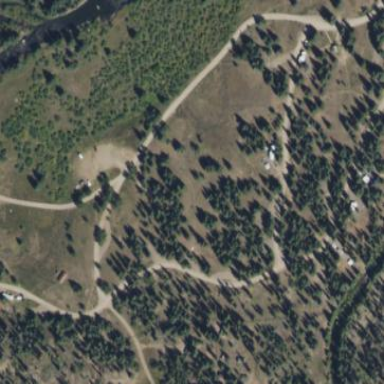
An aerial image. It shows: Campsite designated for tourism.